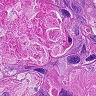
Metastatic tissue present: yes